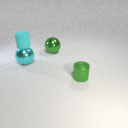
large green metal sphere behind large cyan metal sphere